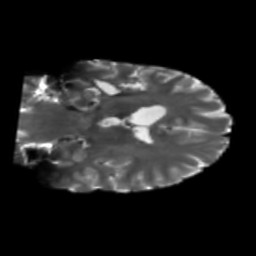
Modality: T2w
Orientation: coronal
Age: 37
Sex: female
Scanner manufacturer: siemens
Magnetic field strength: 3 T
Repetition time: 5.25 s
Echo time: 0.08 s